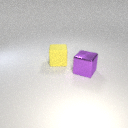
large purple metal cube in front of large yellow rubber cube